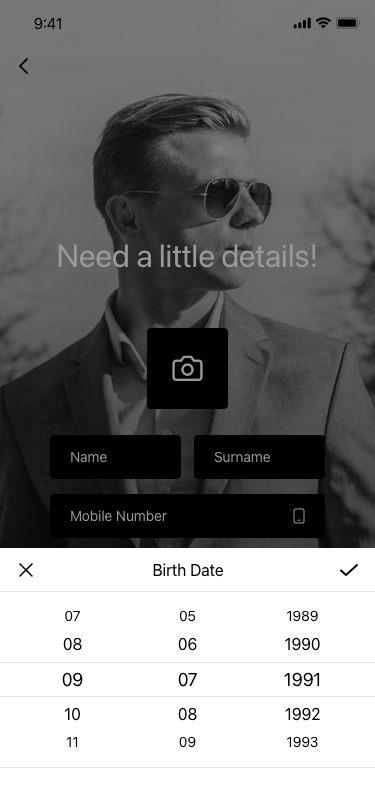
Text in this UI design:
Terms & Conditions